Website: crate-barrel
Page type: billing-address
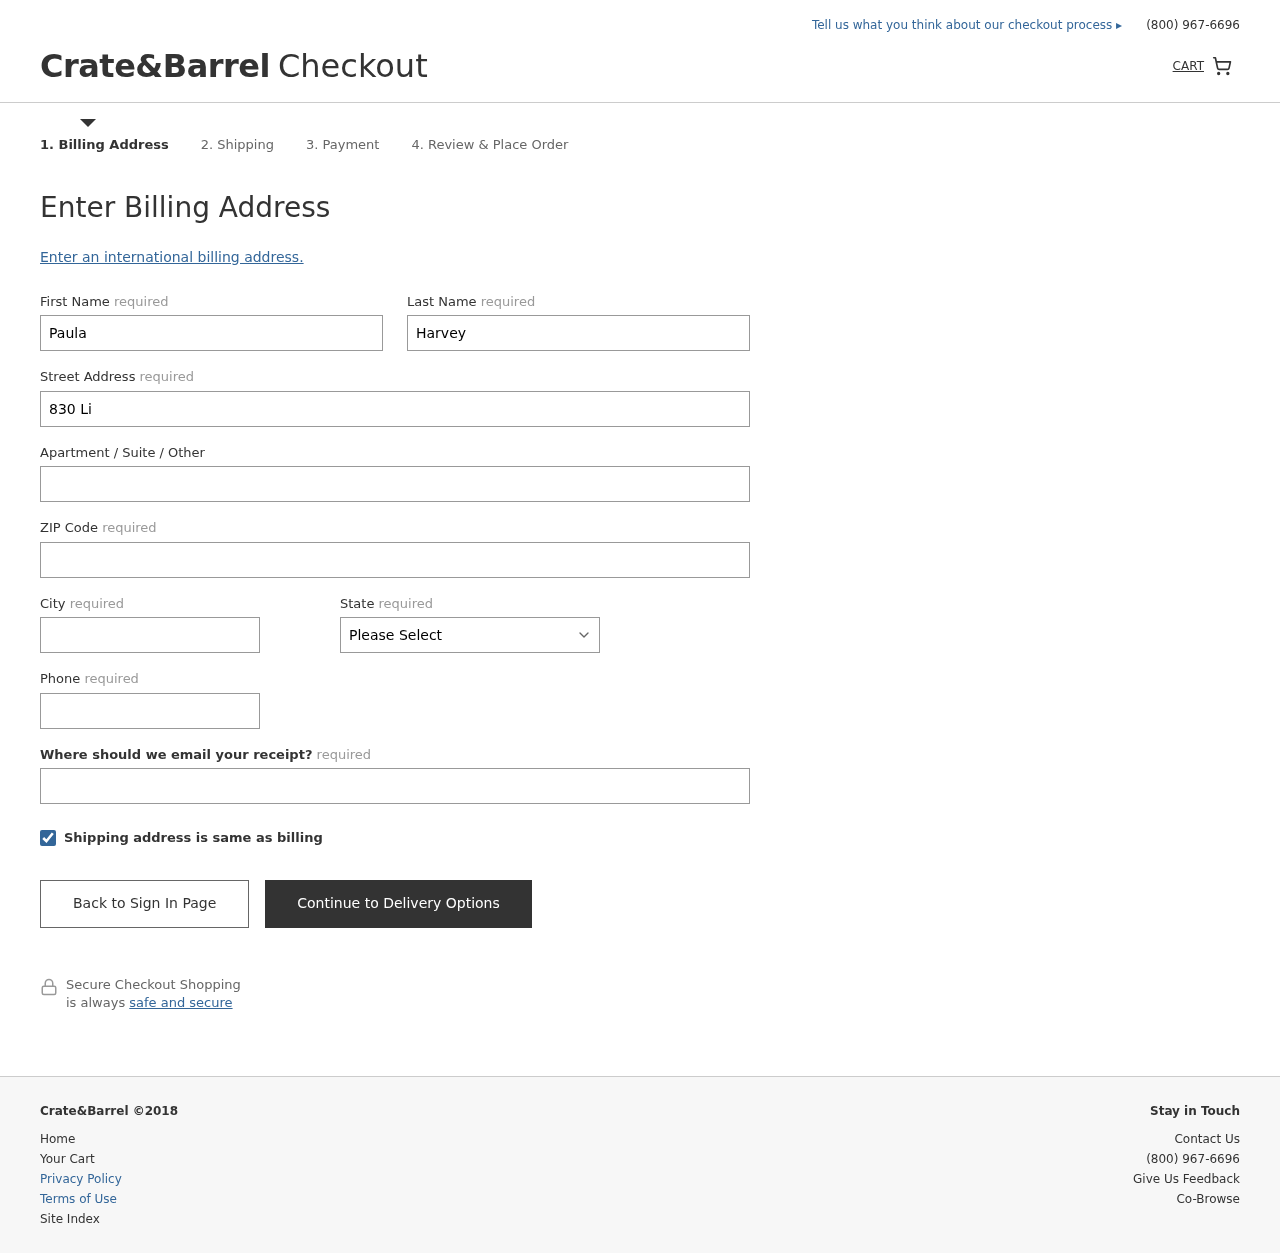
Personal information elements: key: PII_STATE
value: Idaho
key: PII_FIRSTNAME
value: Paula
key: PII_LASTNAME
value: Harvey
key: PII_STREET
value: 830 Lin Ferry
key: PII_STREET2
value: Apt. 440
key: PII_POSTCODE
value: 45709
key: PII_CITY
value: West Wayne
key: PII_PHONE
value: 4155936258
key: PII_EMAIL
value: paula_harvey@yahoo.com